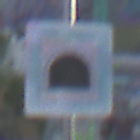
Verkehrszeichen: Tunnel
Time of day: MorningAfternoon
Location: Outdoor (Urban)
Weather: PartlyCloudy
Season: NotSpecified
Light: Natural